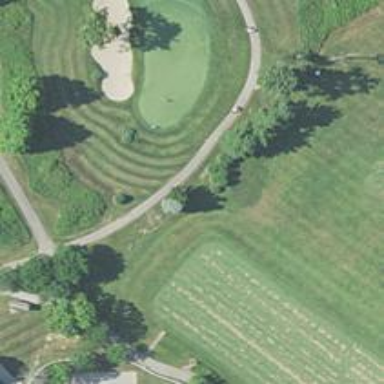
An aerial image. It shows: Service road used as golf cart path.